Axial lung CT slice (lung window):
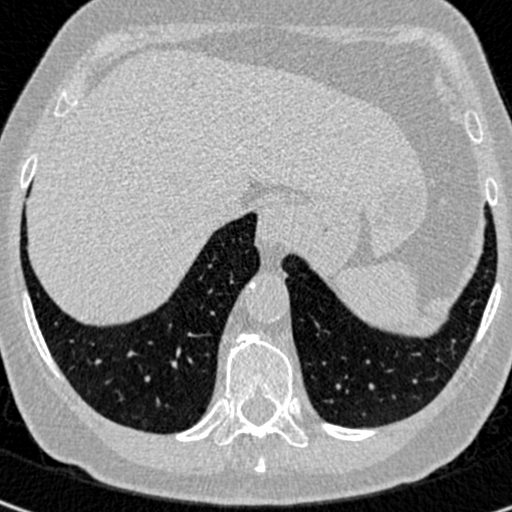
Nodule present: no